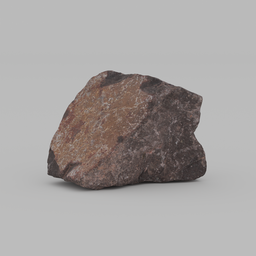
Label: nature